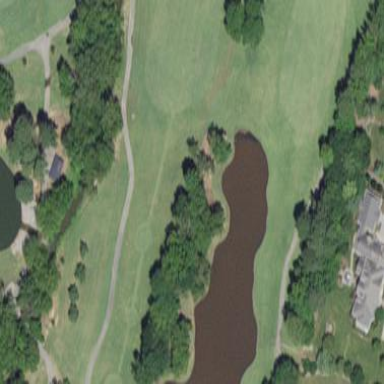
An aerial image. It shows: Scenic view of water hazard on golf course. The natural water feature adds beauty to the landscape.